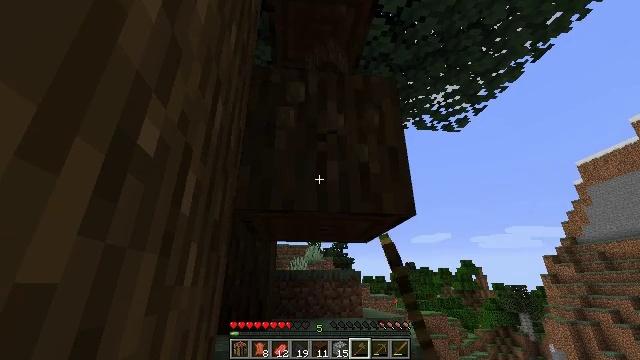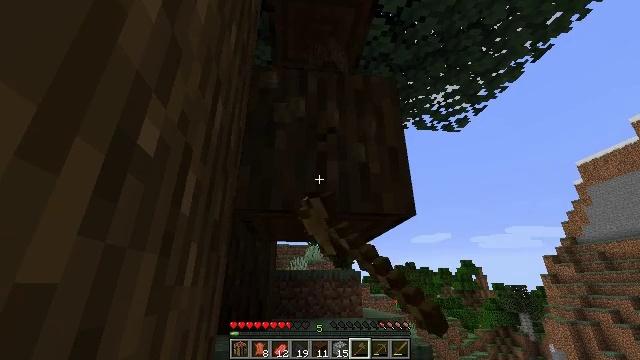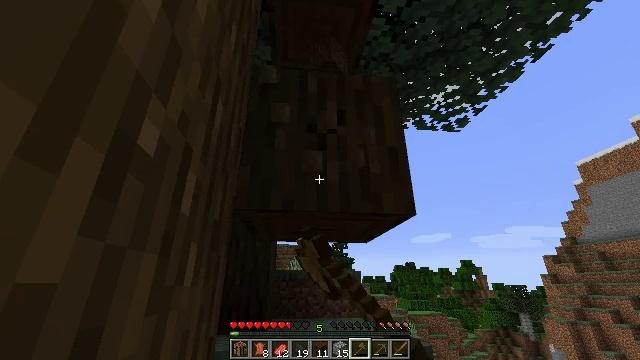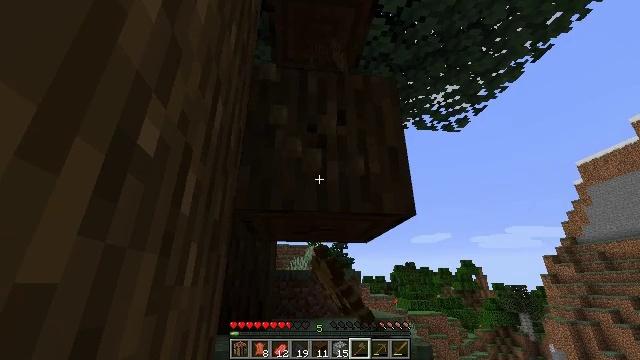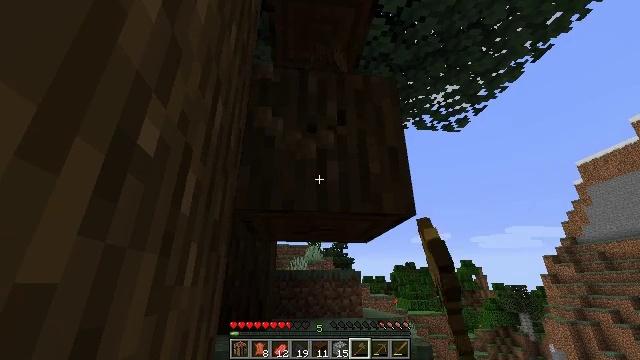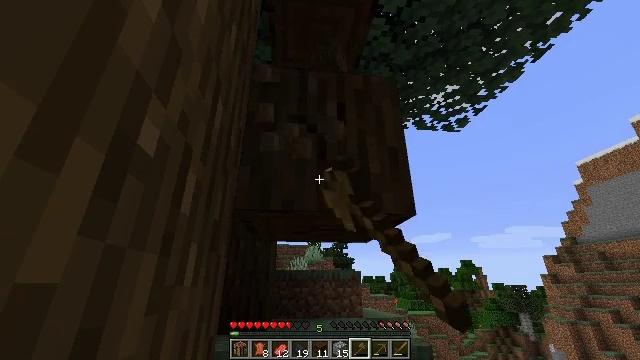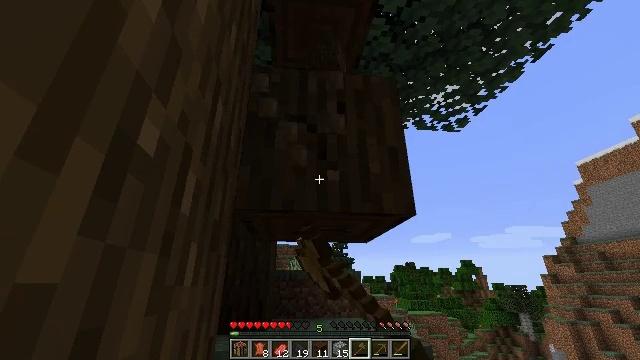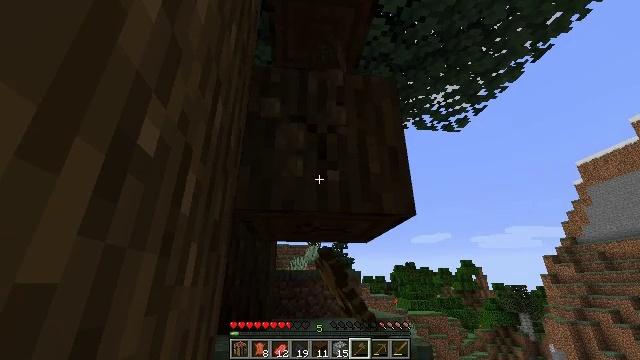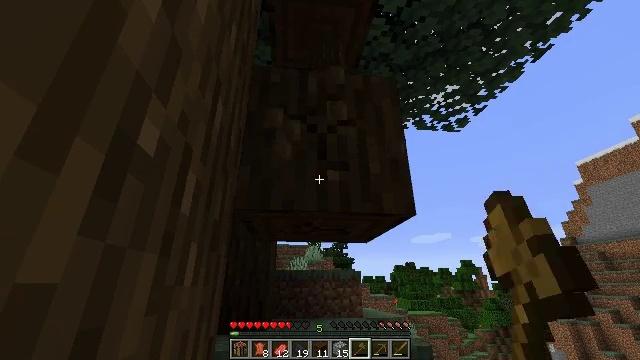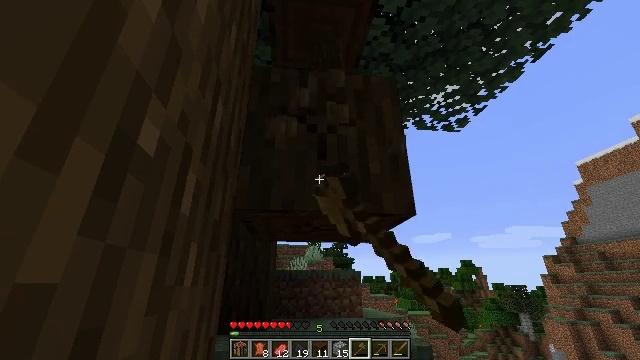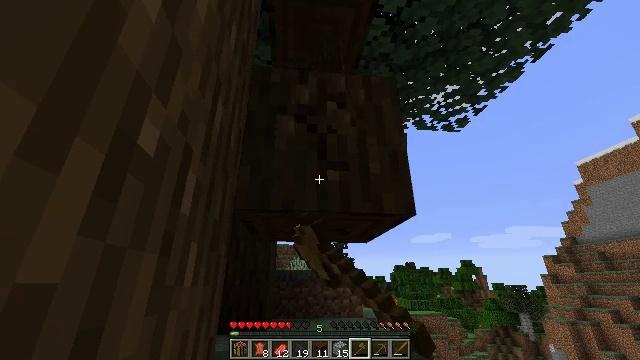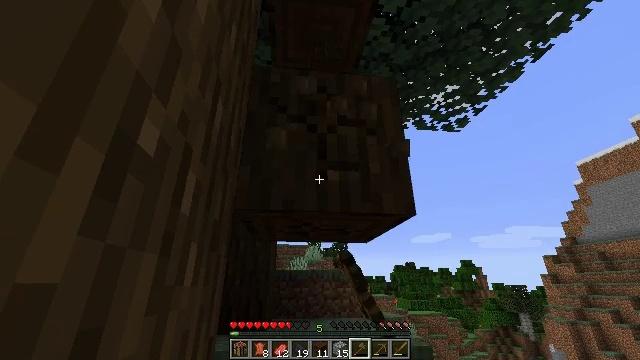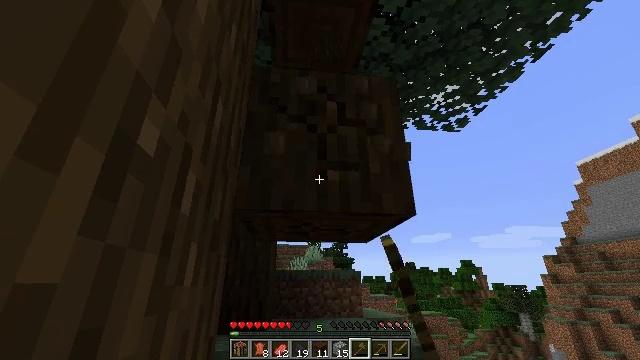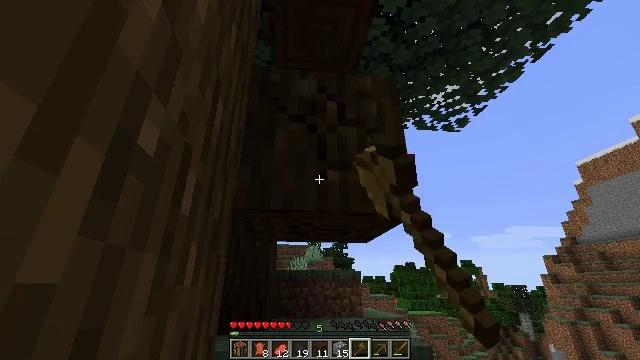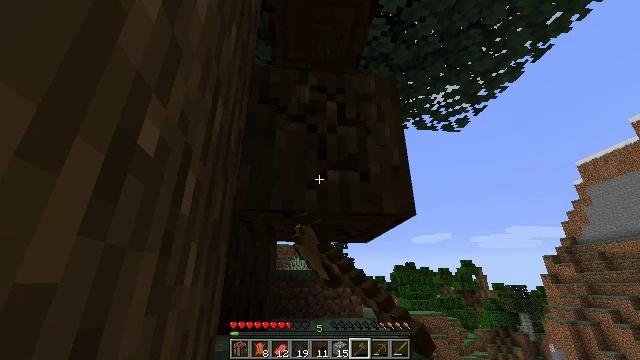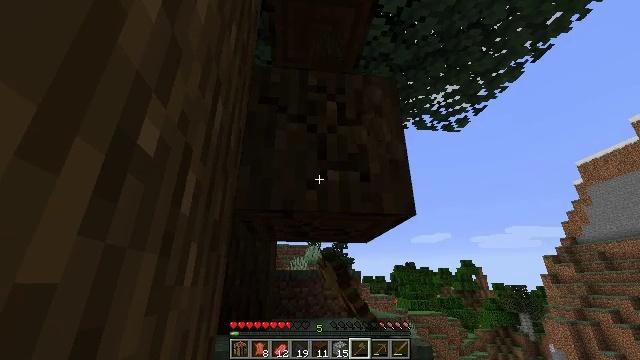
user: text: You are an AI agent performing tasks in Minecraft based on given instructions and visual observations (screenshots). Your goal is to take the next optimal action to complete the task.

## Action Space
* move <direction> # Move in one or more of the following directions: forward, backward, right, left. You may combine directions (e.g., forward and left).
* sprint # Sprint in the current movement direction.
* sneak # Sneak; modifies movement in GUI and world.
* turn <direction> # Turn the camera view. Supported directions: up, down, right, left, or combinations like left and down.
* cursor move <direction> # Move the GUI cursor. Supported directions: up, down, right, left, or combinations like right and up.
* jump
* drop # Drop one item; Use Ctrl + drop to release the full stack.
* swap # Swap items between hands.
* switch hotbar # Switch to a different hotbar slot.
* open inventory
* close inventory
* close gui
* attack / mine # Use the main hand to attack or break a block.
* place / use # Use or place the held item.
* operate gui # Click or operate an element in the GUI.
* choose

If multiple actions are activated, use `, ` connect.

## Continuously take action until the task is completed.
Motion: motion action
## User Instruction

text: Collect dark oak log for building.
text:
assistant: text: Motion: attack / mine
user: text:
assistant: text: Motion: attack / mine
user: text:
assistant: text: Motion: attack / mine
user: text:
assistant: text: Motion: attack / mine
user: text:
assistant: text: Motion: attack / mine
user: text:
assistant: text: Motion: attack / mine
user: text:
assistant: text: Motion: attack / mine
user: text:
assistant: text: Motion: attack / mine
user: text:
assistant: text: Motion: attack / mine
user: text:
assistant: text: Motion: attack / mine
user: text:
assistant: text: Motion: attack / mine
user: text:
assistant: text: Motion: attack / mine
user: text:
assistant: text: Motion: attack / mine
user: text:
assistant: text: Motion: attack / mine
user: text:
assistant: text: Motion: attack / mine
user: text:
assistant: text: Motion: attack / mine
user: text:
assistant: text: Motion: attack / mine
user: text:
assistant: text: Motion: attack / mine
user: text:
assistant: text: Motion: attack / mine
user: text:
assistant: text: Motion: attack / mine
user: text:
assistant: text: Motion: attack / mine
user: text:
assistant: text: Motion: attack / mine
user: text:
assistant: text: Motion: attack / mine
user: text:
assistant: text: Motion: attack / mine
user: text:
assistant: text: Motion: attack / mine
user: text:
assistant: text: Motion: attack / mine
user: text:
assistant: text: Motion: attack / mine
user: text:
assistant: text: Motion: attack / mine
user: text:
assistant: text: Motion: attack / mine
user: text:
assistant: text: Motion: attack / mine